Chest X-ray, PA view. Patient: 70 years old, sex M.
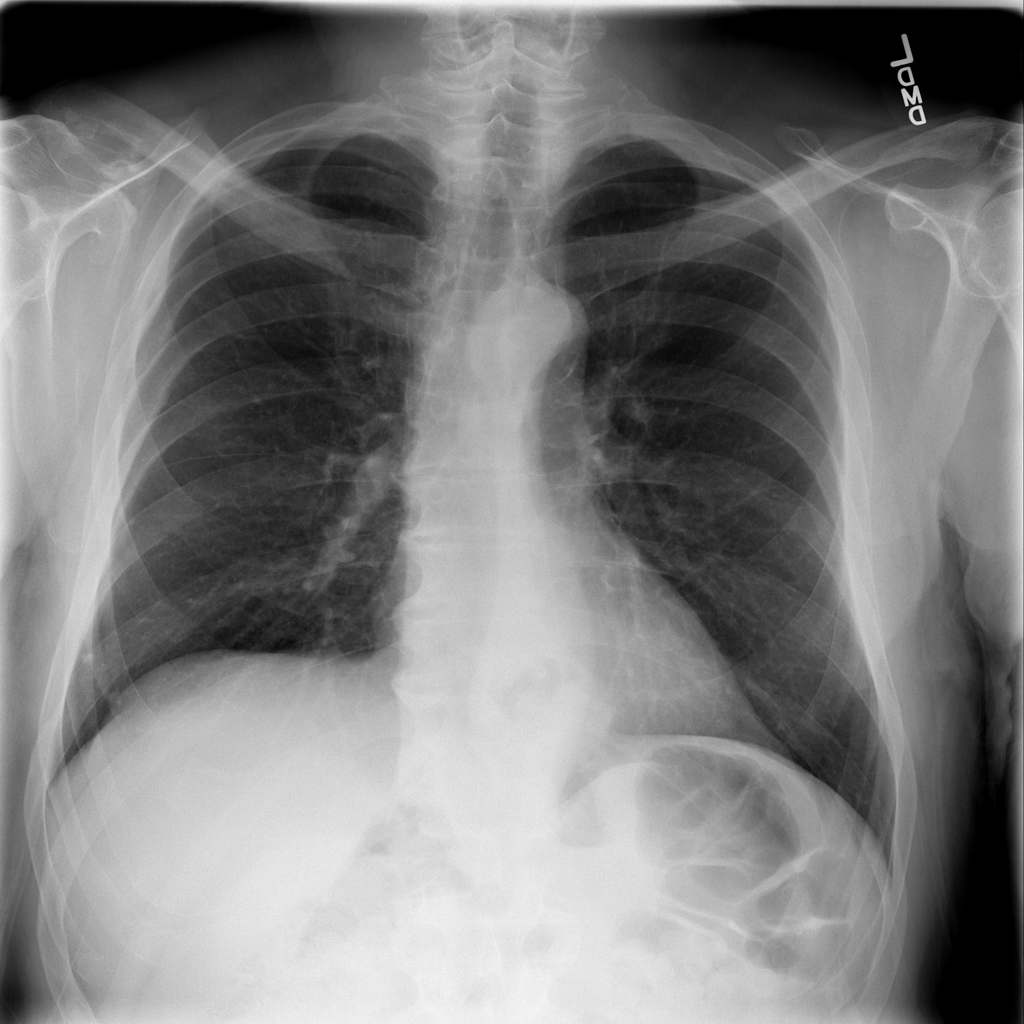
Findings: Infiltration